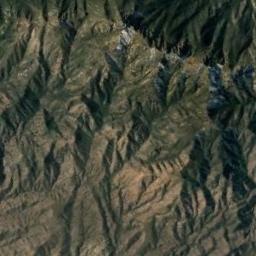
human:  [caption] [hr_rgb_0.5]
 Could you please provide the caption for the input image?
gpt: The mountain is full of black soil with some green plants .

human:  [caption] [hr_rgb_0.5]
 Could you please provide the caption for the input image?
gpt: The mountains are winding and undulating .

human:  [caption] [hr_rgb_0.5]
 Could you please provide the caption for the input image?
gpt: You can see the veins of the mountain clearly .

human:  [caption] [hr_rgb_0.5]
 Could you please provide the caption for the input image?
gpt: The folded mountain consists of a number of ridges and valleys and is covered with some vegetation .

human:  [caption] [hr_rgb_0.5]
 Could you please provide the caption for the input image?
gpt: There are many ravines on the brown mountain .